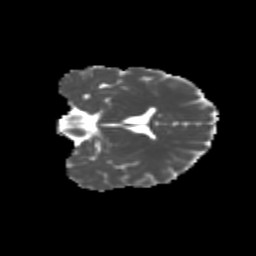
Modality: MD
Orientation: coronal
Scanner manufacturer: siemens
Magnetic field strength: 3 T
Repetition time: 9.2 s
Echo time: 0.084 s